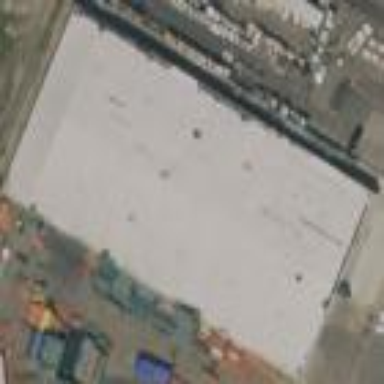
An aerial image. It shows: Industrial building.